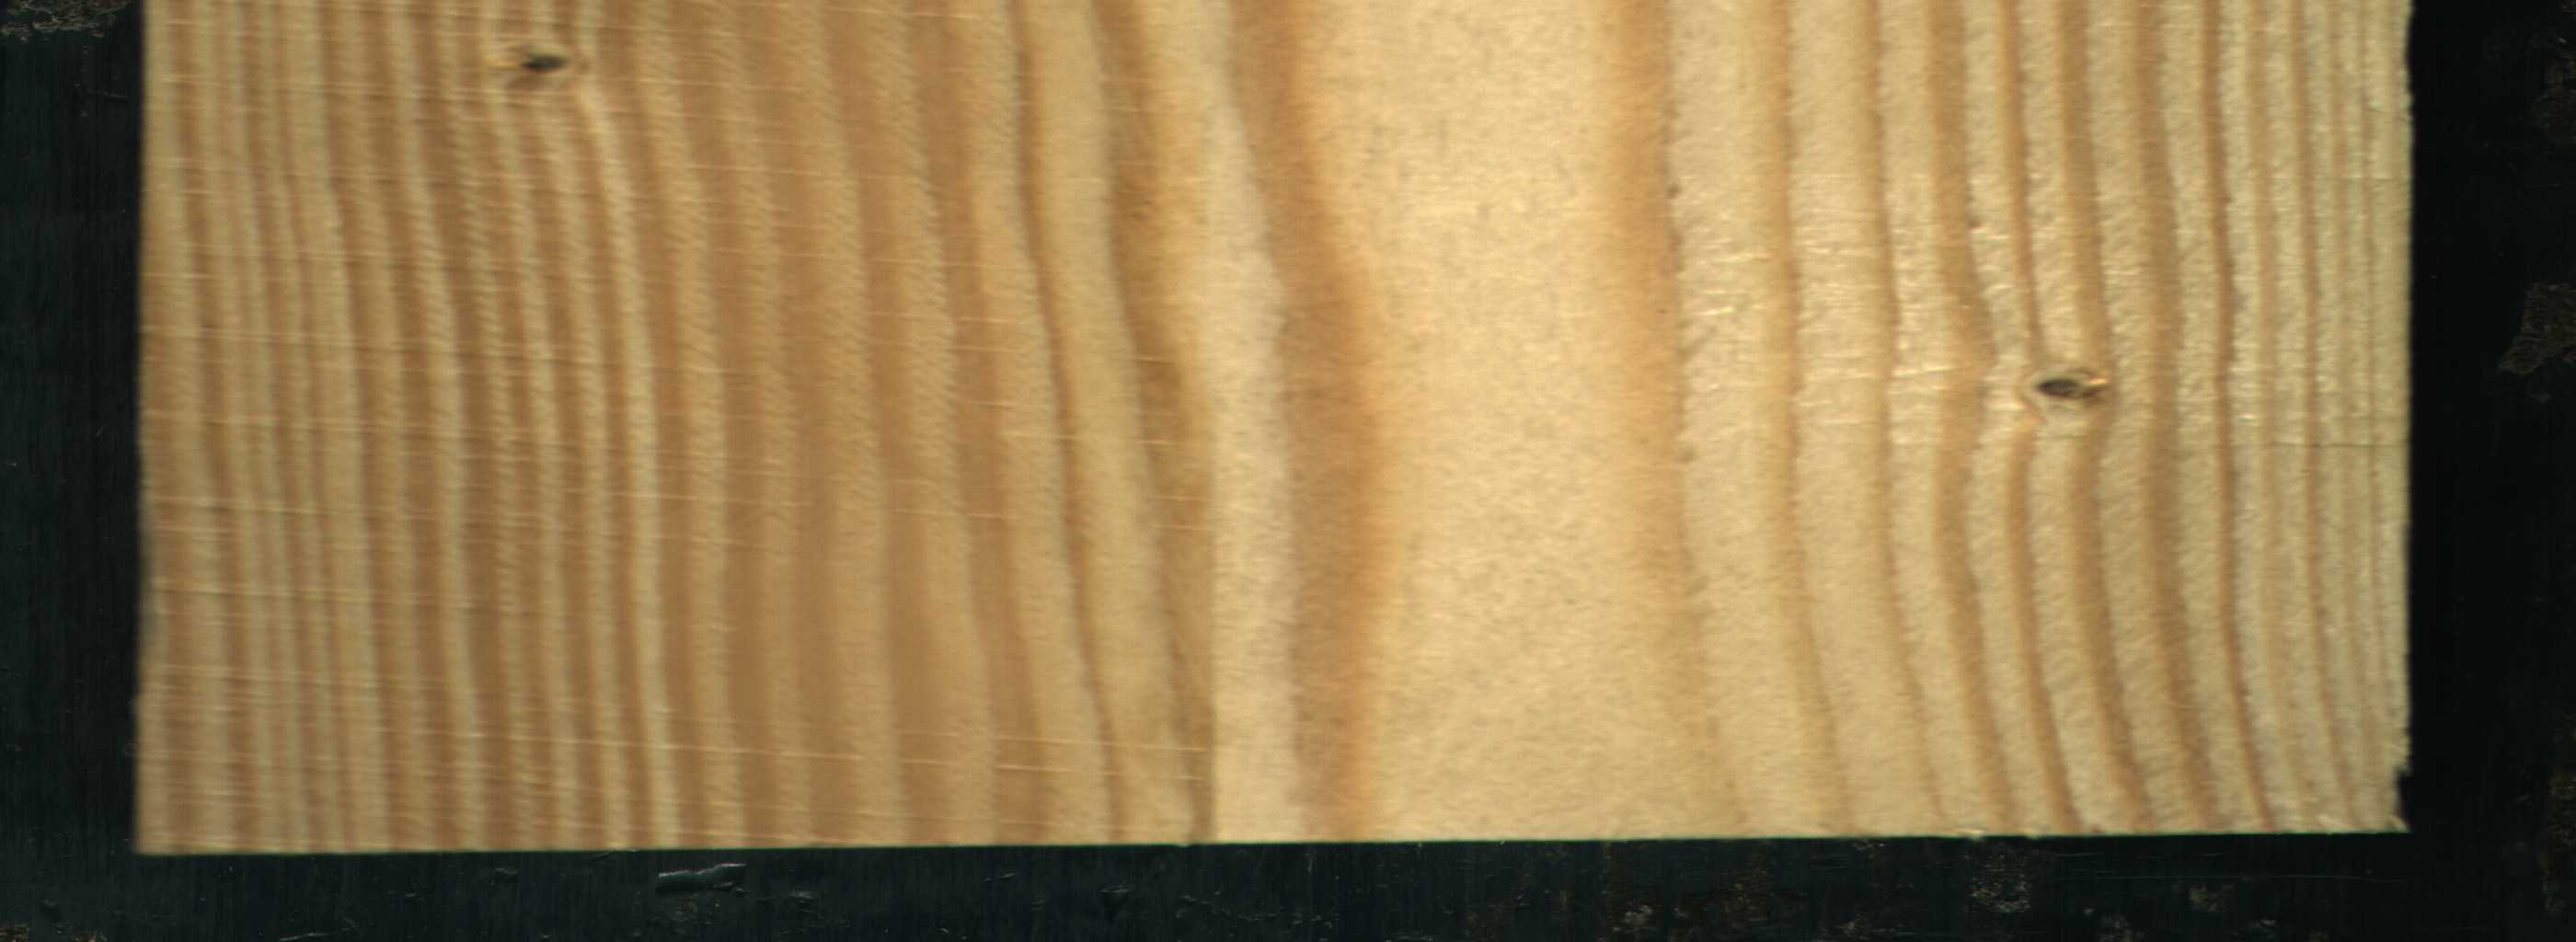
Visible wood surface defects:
Live_Knot
Live_Knot